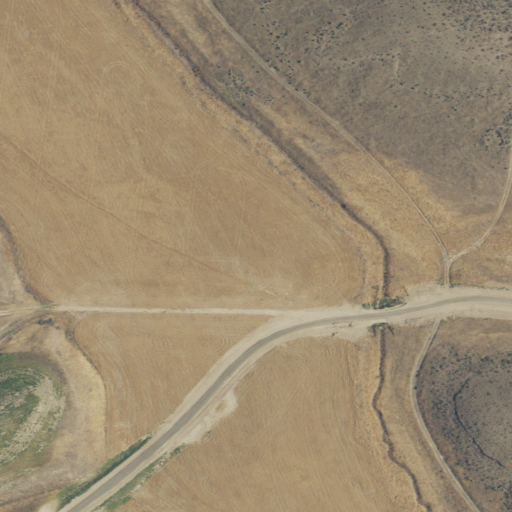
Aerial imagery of valley in Oregon named Little Juniper Canyon containing cultivated crops, grassland, open development, and shrub